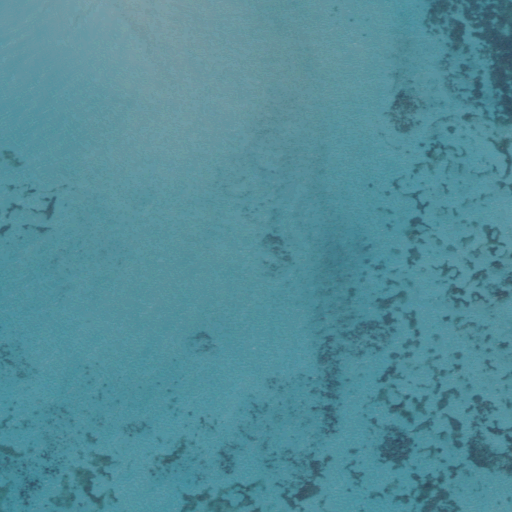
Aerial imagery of island in Florida named East Key containing open water and woody wetlands